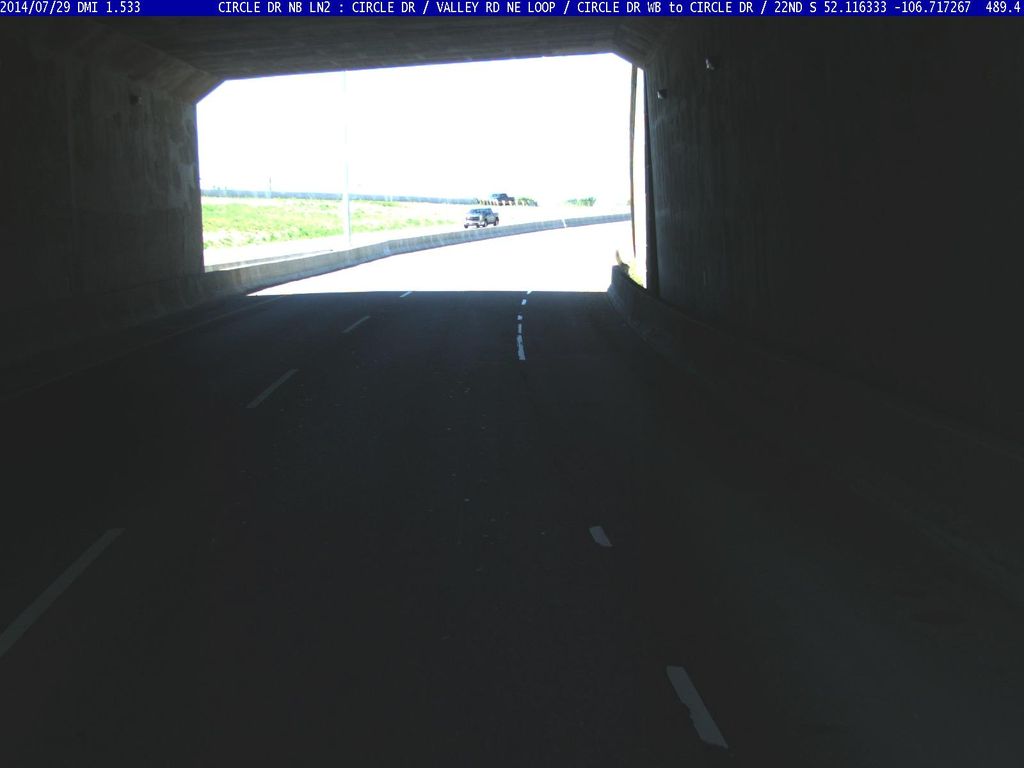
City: saskatoon